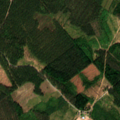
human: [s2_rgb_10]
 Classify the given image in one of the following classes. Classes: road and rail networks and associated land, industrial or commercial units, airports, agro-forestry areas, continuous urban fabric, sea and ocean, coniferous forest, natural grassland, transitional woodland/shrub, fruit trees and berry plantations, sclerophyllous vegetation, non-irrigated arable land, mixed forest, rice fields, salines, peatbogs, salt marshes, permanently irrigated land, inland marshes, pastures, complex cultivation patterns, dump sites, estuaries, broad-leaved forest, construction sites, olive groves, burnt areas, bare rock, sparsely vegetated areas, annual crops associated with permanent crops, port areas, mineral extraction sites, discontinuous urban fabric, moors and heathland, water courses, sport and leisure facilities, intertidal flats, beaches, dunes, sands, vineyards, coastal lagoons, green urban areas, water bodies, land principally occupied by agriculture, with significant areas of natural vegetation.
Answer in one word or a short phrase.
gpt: coniferous forest, mixed forest, transitional woodland/shrub